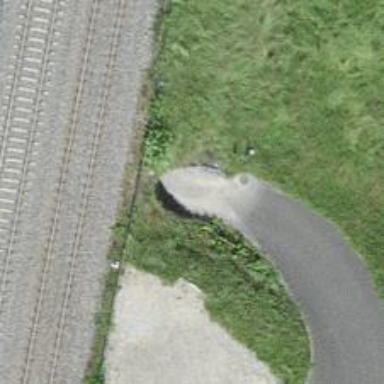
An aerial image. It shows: Track road with grade 1 track type that goes through tunnel.